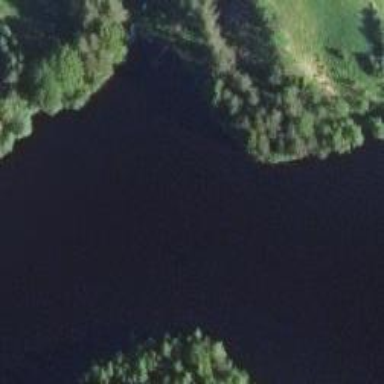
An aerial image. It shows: Beautiful river scene.